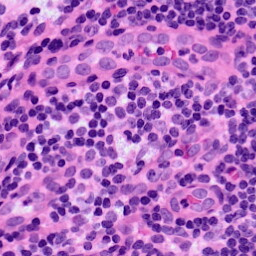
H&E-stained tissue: LymphNode